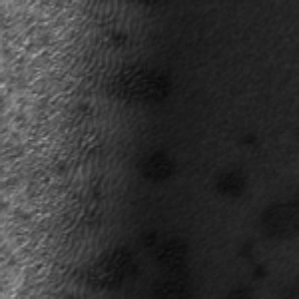
Label: frost